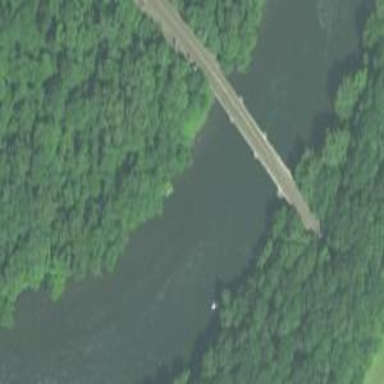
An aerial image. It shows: Man-made bridge.